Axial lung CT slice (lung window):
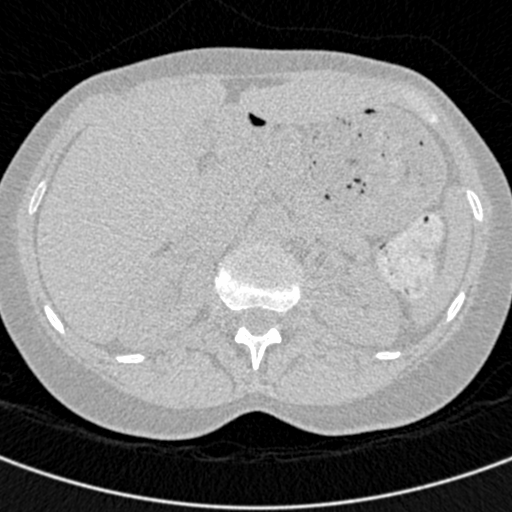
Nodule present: no